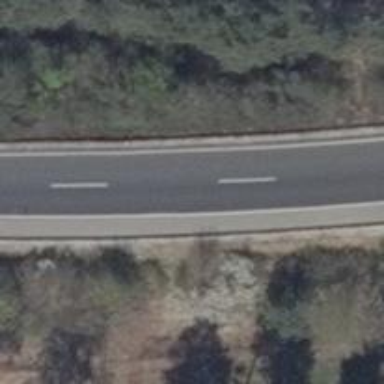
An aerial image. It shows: Asphalt motorway link with embankment.